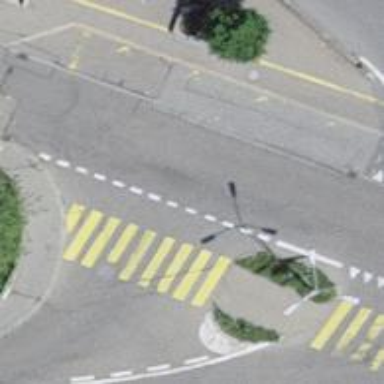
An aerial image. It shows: Uncontrolled zebra crossing.